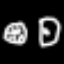
Label: donut